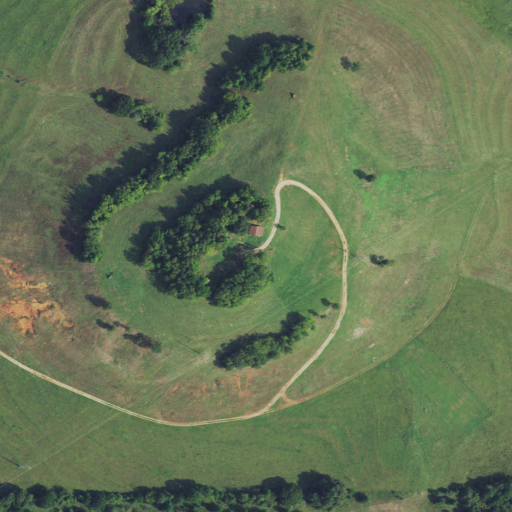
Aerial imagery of mountain in Texas named Snow Mountain containing pasture and mixed forest